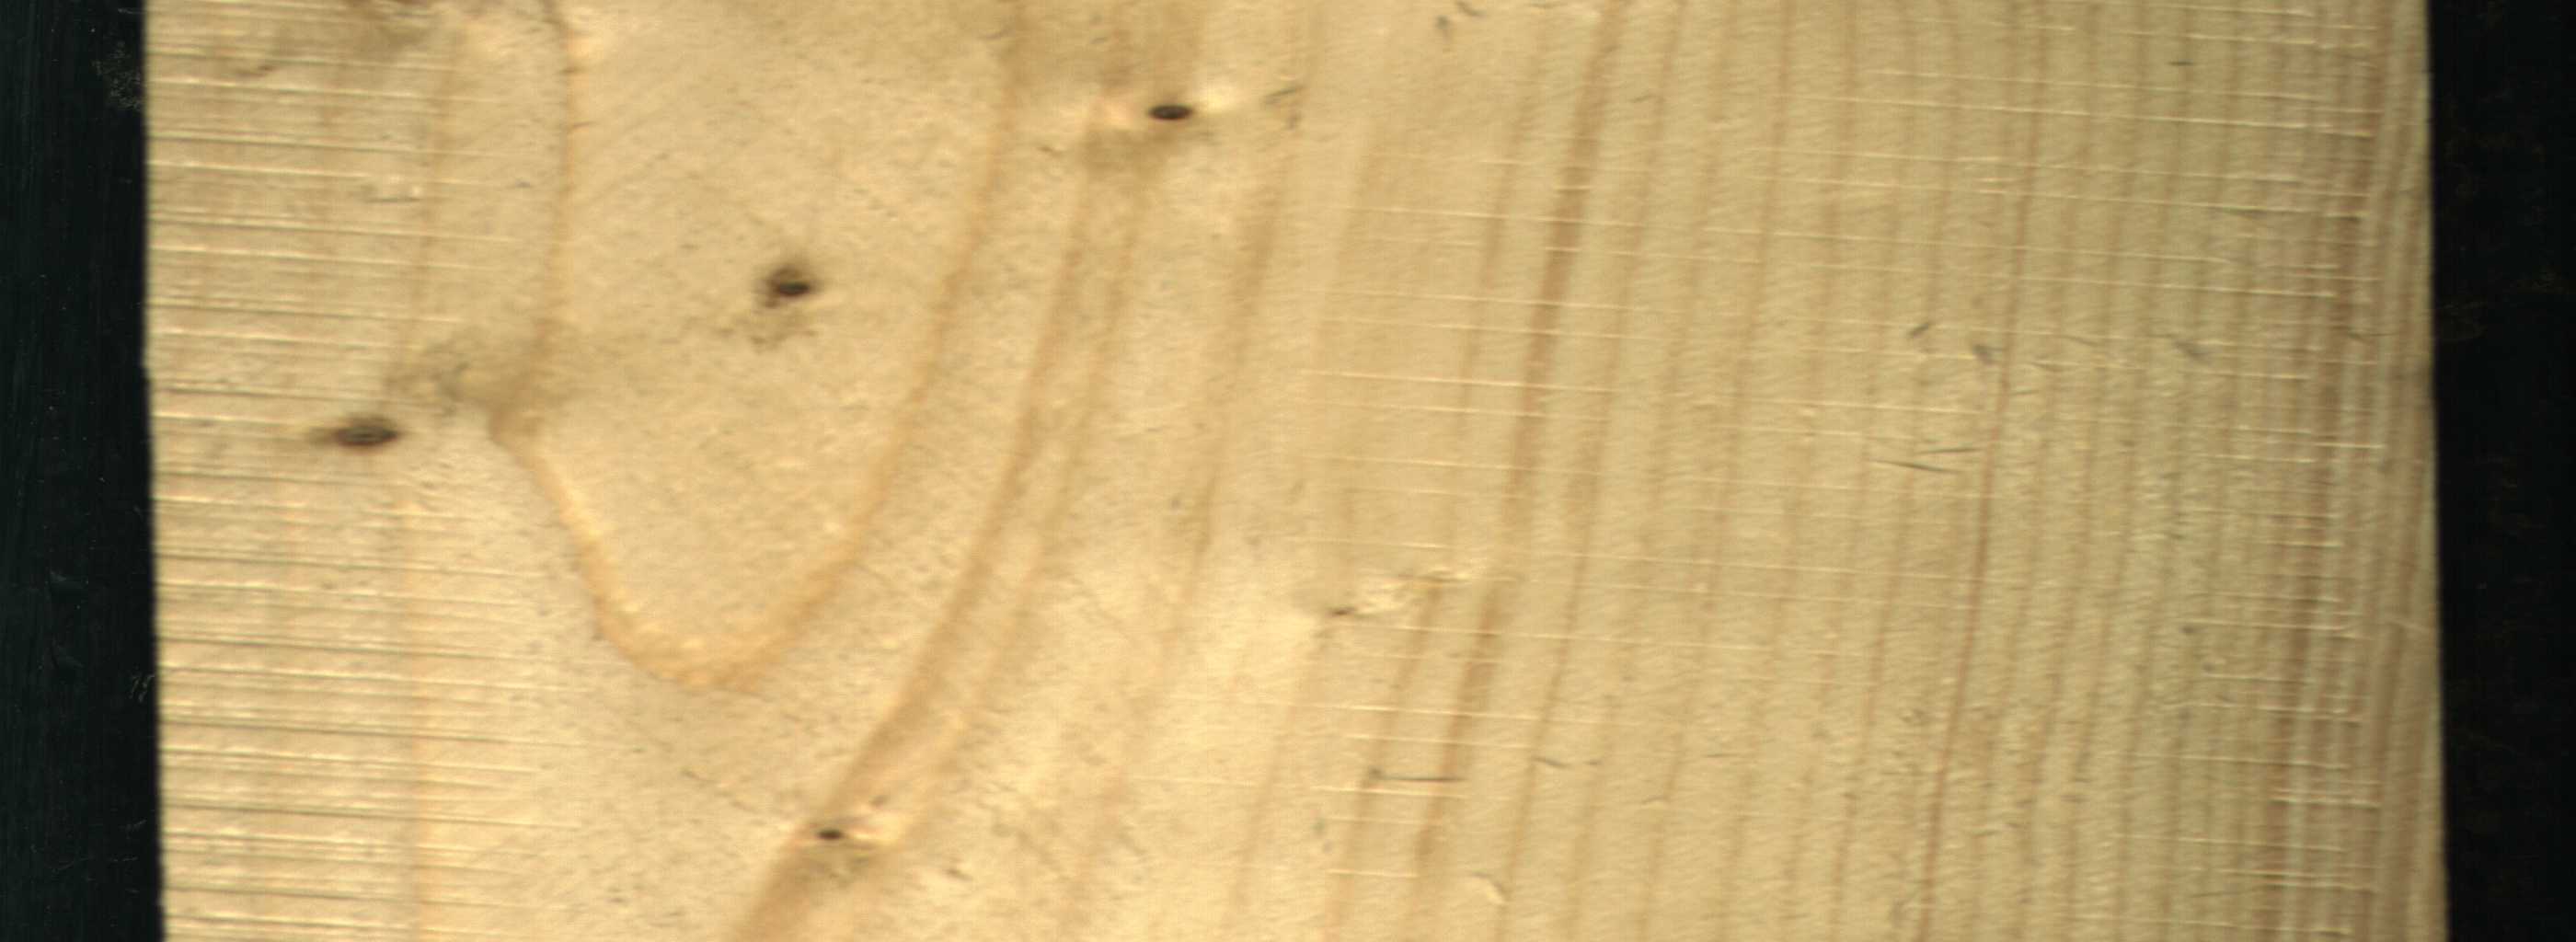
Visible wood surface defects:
Live_Knot
Live_Knot
Live_Knot
Live_Knot